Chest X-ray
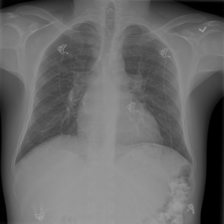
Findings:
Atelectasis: negative
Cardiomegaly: negative
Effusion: negative
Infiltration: positive
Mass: negative
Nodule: negative
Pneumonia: negative
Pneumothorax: negative
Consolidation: negative
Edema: negative
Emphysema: negative
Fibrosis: negative
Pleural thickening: negative
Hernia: negative